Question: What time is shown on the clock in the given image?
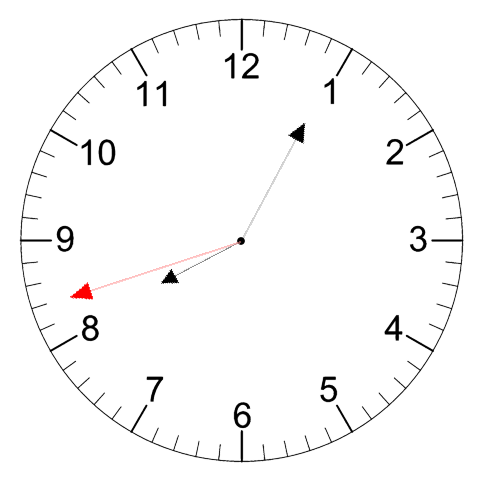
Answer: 08:04:42